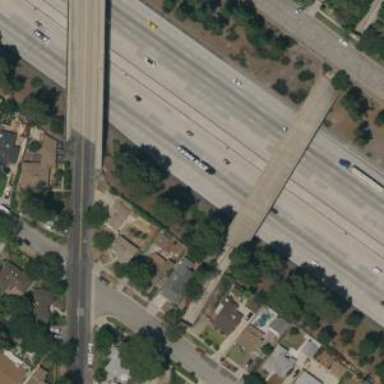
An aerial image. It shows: Man-made bridge.